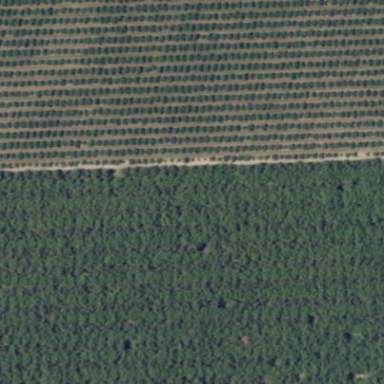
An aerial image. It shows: Vineyard where grapes are grown.